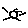
Label: sun